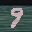
Label: 9